Question: The attached plot (Manhattan plot) contains on the x axis chromosome positions from the genome and on the Y axis -log(p), where p is a p-value associated with the points (variants) from that specific position.

I have used the following R code to generate it (from the gap package) :
'''
require(gap)
affy <-c(40220, 41400, 33801, 32334, 32056, 31470, 25835, 27457, 22864, 28501, 26273,
24954, 19188, 15721, 14356, 15309, 11281, 14881, 6399, 12400, 7125, 6207)
CM <- cumsum(affy)
n.markers <- sum(affy)
n.chr <- length(affy)
test <- data.frame(chr=rep(1:n.chr,affy),pos=1:n.markers,p=runif(n.markers))
oldpar <- par()
par(cex=0.6)
colors <- c("red","blue","green","cyan","yellow","gray","magenta","red","blue","green", "cyan","yellow","gray","magenta","red","blue","green","cyan","yellow","gray","magenta","red")
mhtplot(test,control=mht.control(colors=colors),pch=19,bg=colors)
> head(test)
chr pos p
1 1 1 0.79296584
2 1 2 0.96675136
3 1 3 0.43870076
4 1 4 0.79825513
5 1 5 0.87554143
6 1 6 0.<PHONE>
'''
I am interested in getting the coordinates of the peaks of the plot above a certain threshold (-log(p)) .
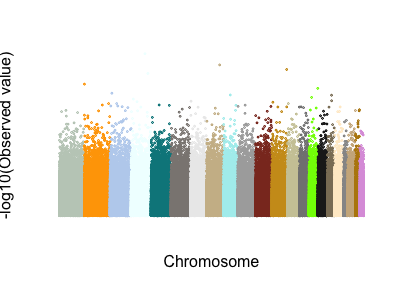
Answer: If you want the indices of the values above the 99th percentile:
'''
# Add new column with log values
test = transform(test, log_p = -log10(test[["p"]]))
# Get the 99th percentile
pct99 = quantile(test[["log_p"]], 0.99)
'''
...and get the values from the original data 'test':
'''
peaks = test[test[["log_p"]] > pct99,]
> head(peaks)
chr pos p log_p
5 1 5 0.002798126 2.553133
135 1 135 0.003077302 2.511830
211 1 211 0.003174833 2.498279
586 1 586 0.005766859 2.239061
598 1 598 0.008864987 2.052322
790 1 790 0.001284629 2.891222
'''
You can use this with any threshold. Note that I have not calculated the first derivative, see this question for some pointers:
<URL>
after calculating the first derivative, you can find the peaks by looking at points in the timeseries where the first derivative is (almost) zero. After identifying these peaks, you can check which ones are above the threshold.